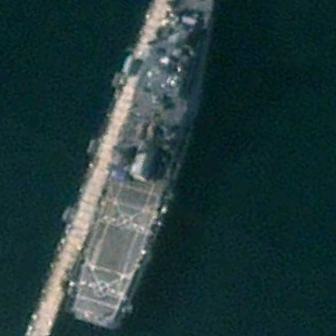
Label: combat